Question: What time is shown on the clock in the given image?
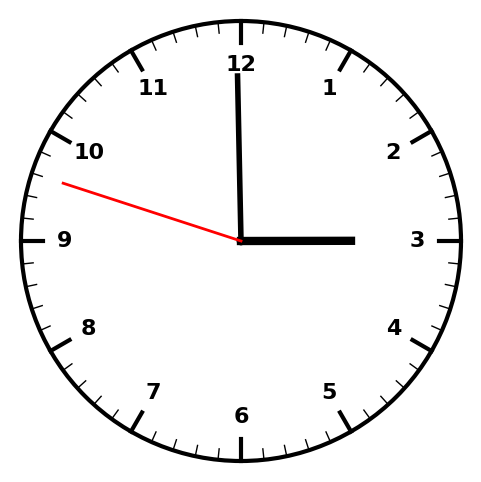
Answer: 02:59:48